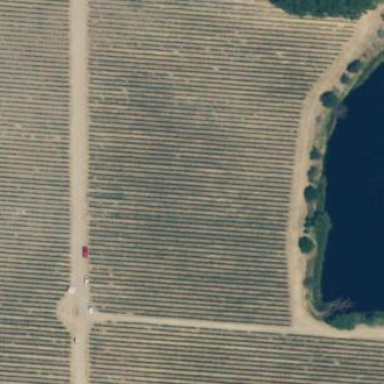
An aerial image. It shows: Vineyard growing grapes.